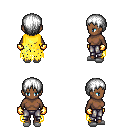
a pixel art fantasy rpg character, female body template, human, dark skin, yellow tattered cape, metal pants, white plain hairstyle, gold gloves, white slippers, four views (front, back, left, right), 2x2 character sprite sheet, small pixel art, hard edges, no anti-aliasing